Chest X-ray:
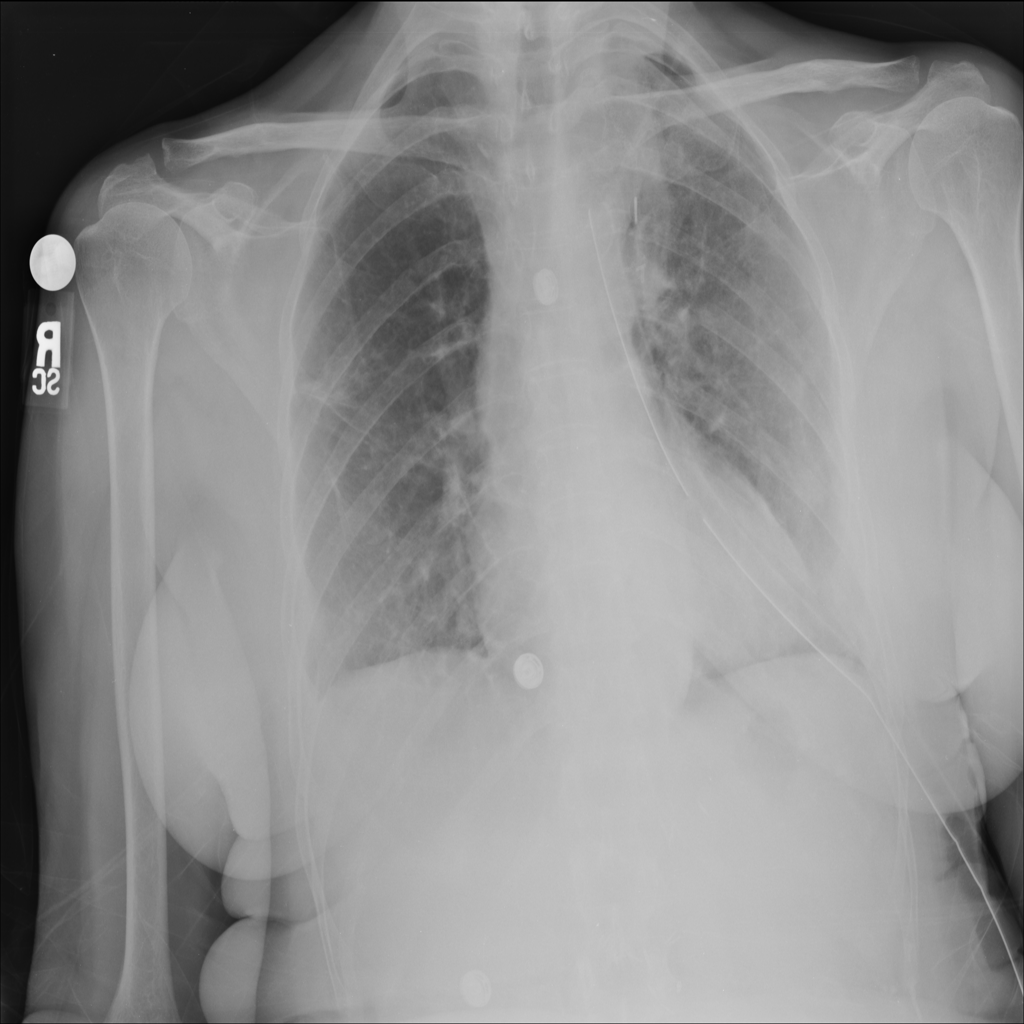
Findings: Pneumothorax, Consolidation, Pleural Thickening, Effusion
No abnormal finding: no